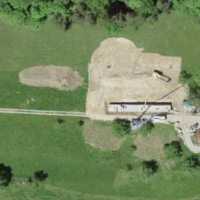
EUNIS habitat code: 24
Species observed at this site:
Sambucus nigra